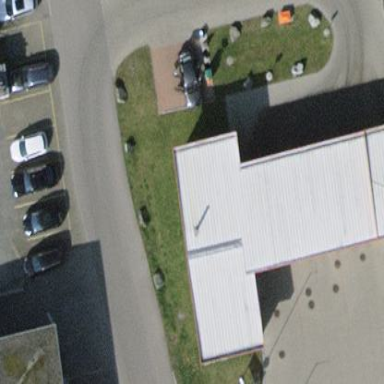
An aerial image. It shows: Building serving as car wash facility.